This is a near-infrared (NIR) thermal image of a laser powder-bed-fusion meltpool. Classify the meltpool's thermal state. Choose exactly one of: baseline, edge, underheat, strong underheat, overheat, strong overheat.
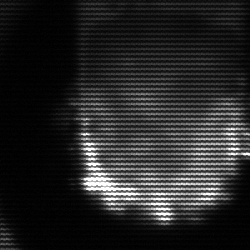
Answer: baseline